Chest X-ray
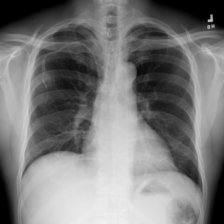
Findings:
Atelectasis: negative
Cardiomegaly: negative
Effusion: negative
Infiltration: negative
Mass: negative
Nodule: negative
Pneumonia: negative
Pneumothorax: negative
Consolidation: negative
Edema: negative
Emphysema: negative
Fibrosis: negative
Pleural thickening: negative
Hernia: negative